Field crop: maize
Growth stage: 1
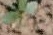
Species: datura